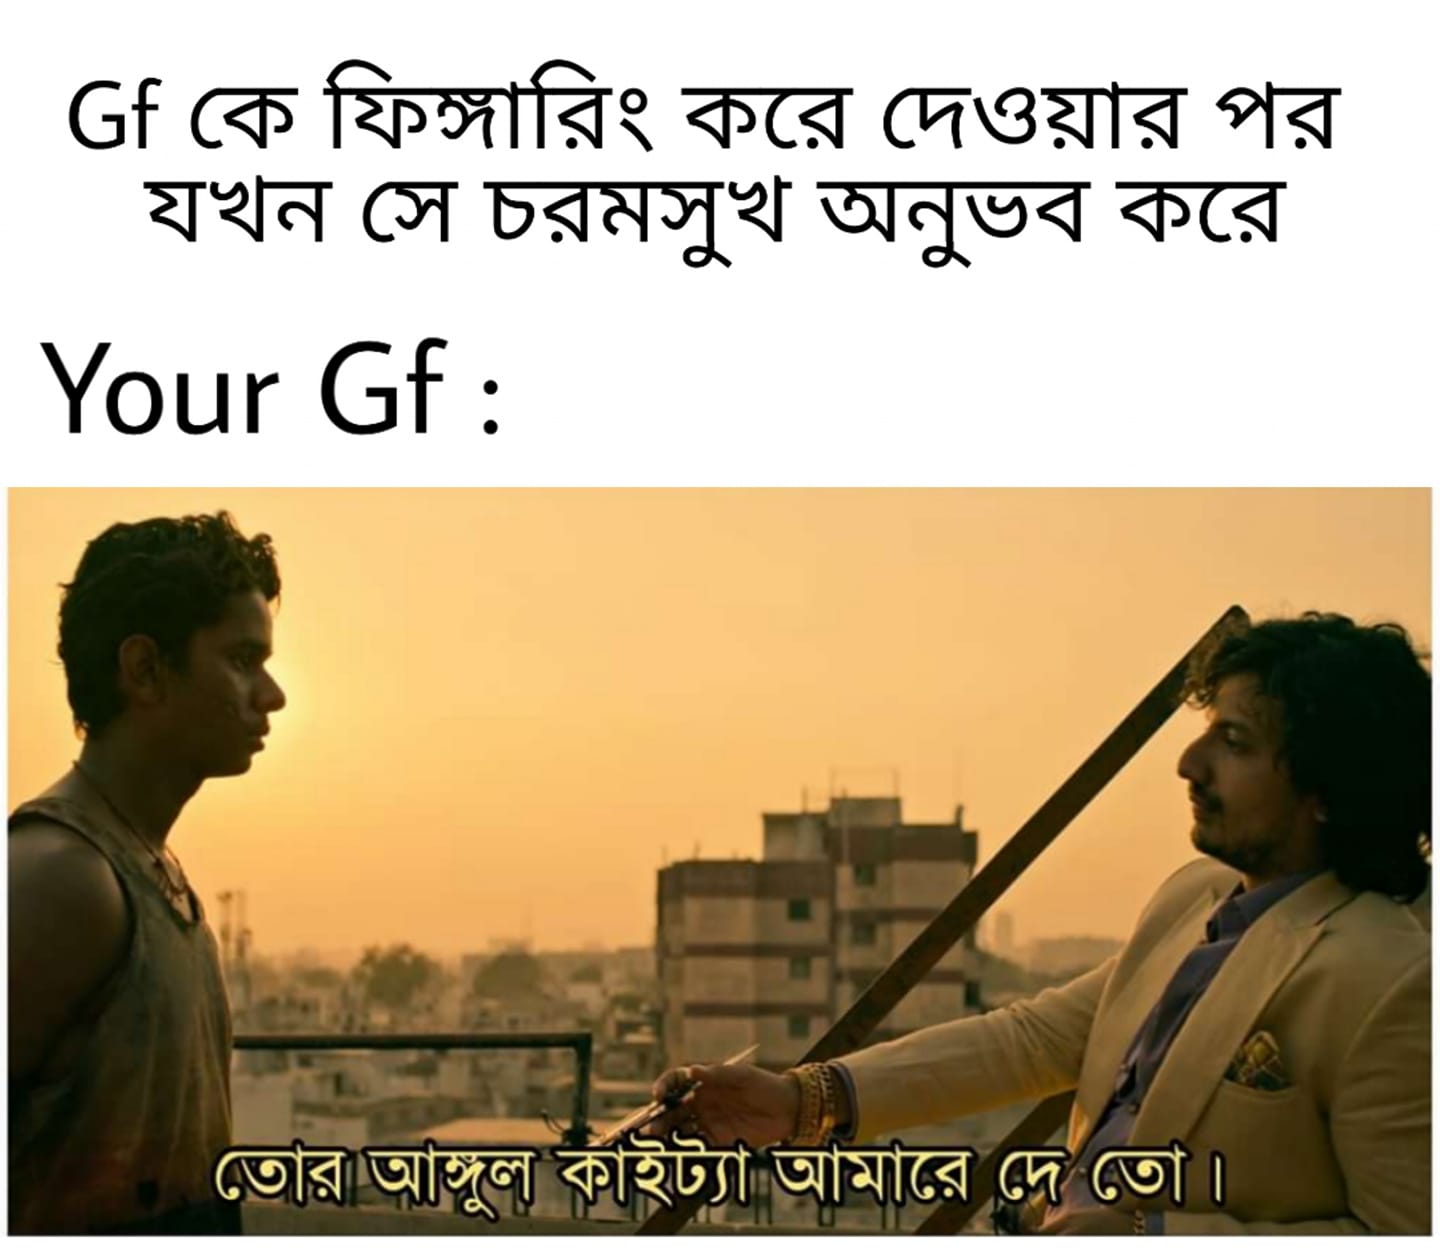
Caption: GF কে ফিঙ্গারিং করে দেওয়ার পর যখন সে চরমসুখ অনুভব করে    Your GF : তোর আঙ্গুল কাইট্যা আমারে দে তা ।
Label: hate